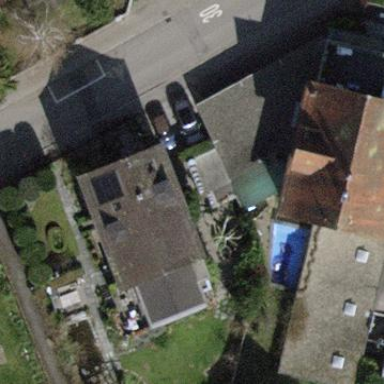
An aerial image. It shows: Detached building.